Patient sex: M
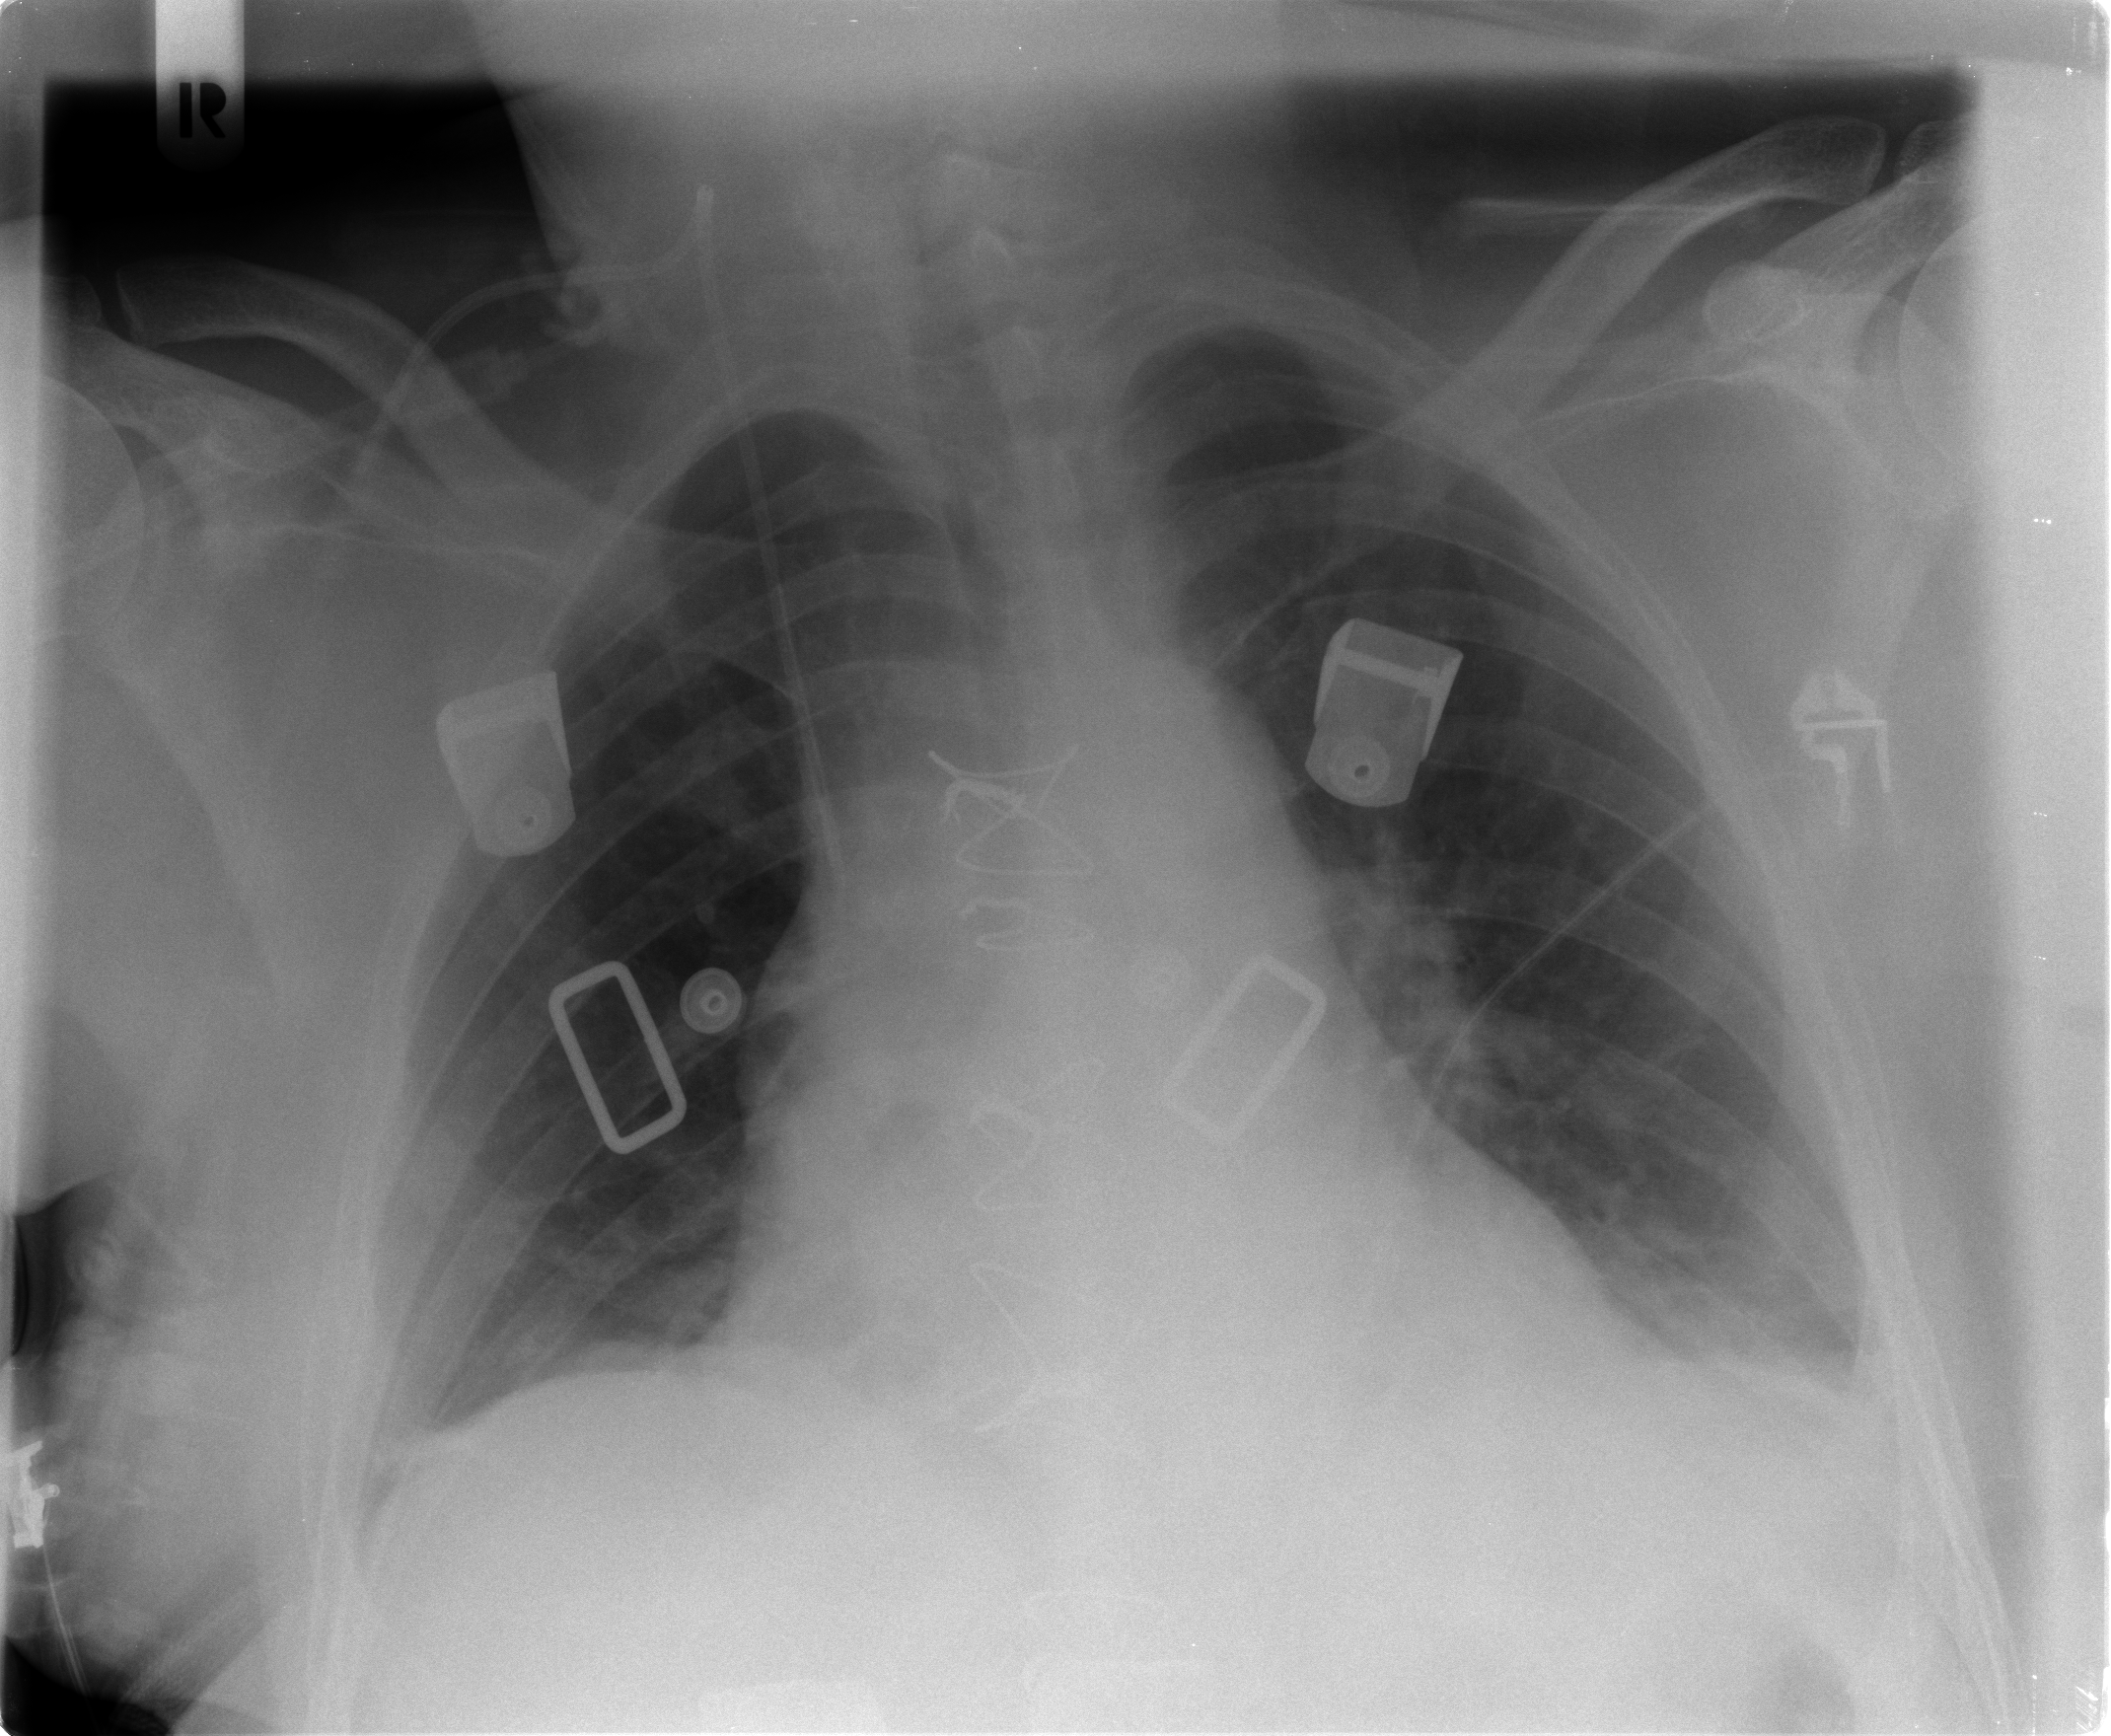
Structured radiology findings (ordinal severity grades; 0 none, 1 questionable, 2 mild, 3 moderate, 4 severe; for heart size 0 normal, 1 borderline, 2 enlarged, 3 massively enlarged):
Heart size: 2
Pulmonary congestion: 0
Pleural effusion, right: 0
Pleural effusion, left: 0
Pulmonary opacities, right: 0
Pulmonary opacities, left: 0
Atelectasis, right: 1
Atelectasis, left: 1